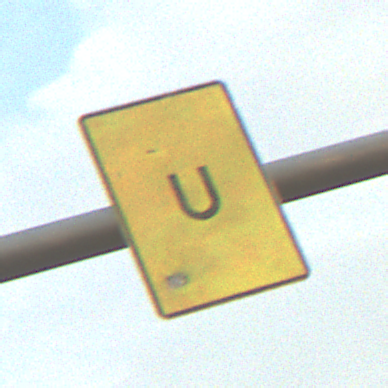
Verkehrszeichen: AnkuendigungOderFortsetzungUmleitungOhnePfeilsymbol
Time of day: SunriseSunset
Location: Outdoor (Suburban)
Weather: PartlyCloudy
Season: NotSpecified
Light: Natural